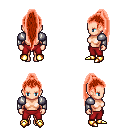
a pixel art fantasy rpg character, female body template, human, light skin, steel arm armor, red pants, red extra-long topknot hairstyle, gold boots, four views (front, back, left, right), 2x2 character sprite sheet, small pixel art, hard edges, no anti-aliasing